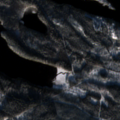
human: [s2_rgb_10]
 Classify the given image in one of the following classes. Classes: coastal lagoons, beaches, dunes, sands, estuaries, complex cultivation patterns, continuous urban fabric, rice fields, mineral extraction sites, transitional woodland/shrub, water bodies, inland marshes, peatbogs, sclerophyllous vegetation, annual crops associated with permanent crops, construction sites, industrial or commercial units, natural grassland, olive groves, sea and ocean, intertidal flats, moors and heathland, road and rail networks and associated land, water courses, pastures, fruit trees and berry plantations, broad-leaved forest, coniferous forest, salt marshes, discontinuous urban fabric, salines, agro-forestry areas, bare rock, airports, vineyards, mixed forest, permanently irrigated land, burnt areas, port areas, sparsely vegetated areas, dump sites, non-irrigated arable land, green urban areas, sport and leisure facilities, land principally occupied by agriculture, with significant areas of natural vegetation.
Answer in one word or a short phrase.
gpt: coniferous forest, mixed forest, transitional woodland/shrub, water bodies